Question: I have reading <URL>.
For example, I have an app with colorPrimary = blue, and colorAccent = red. Actually I am using the colorAccent (with alpha), I should use colorPrimary (with alpha) if I want a color different of black to the ripple?
I checked all app of Google but they never use ripples with color.
An image like I have now:

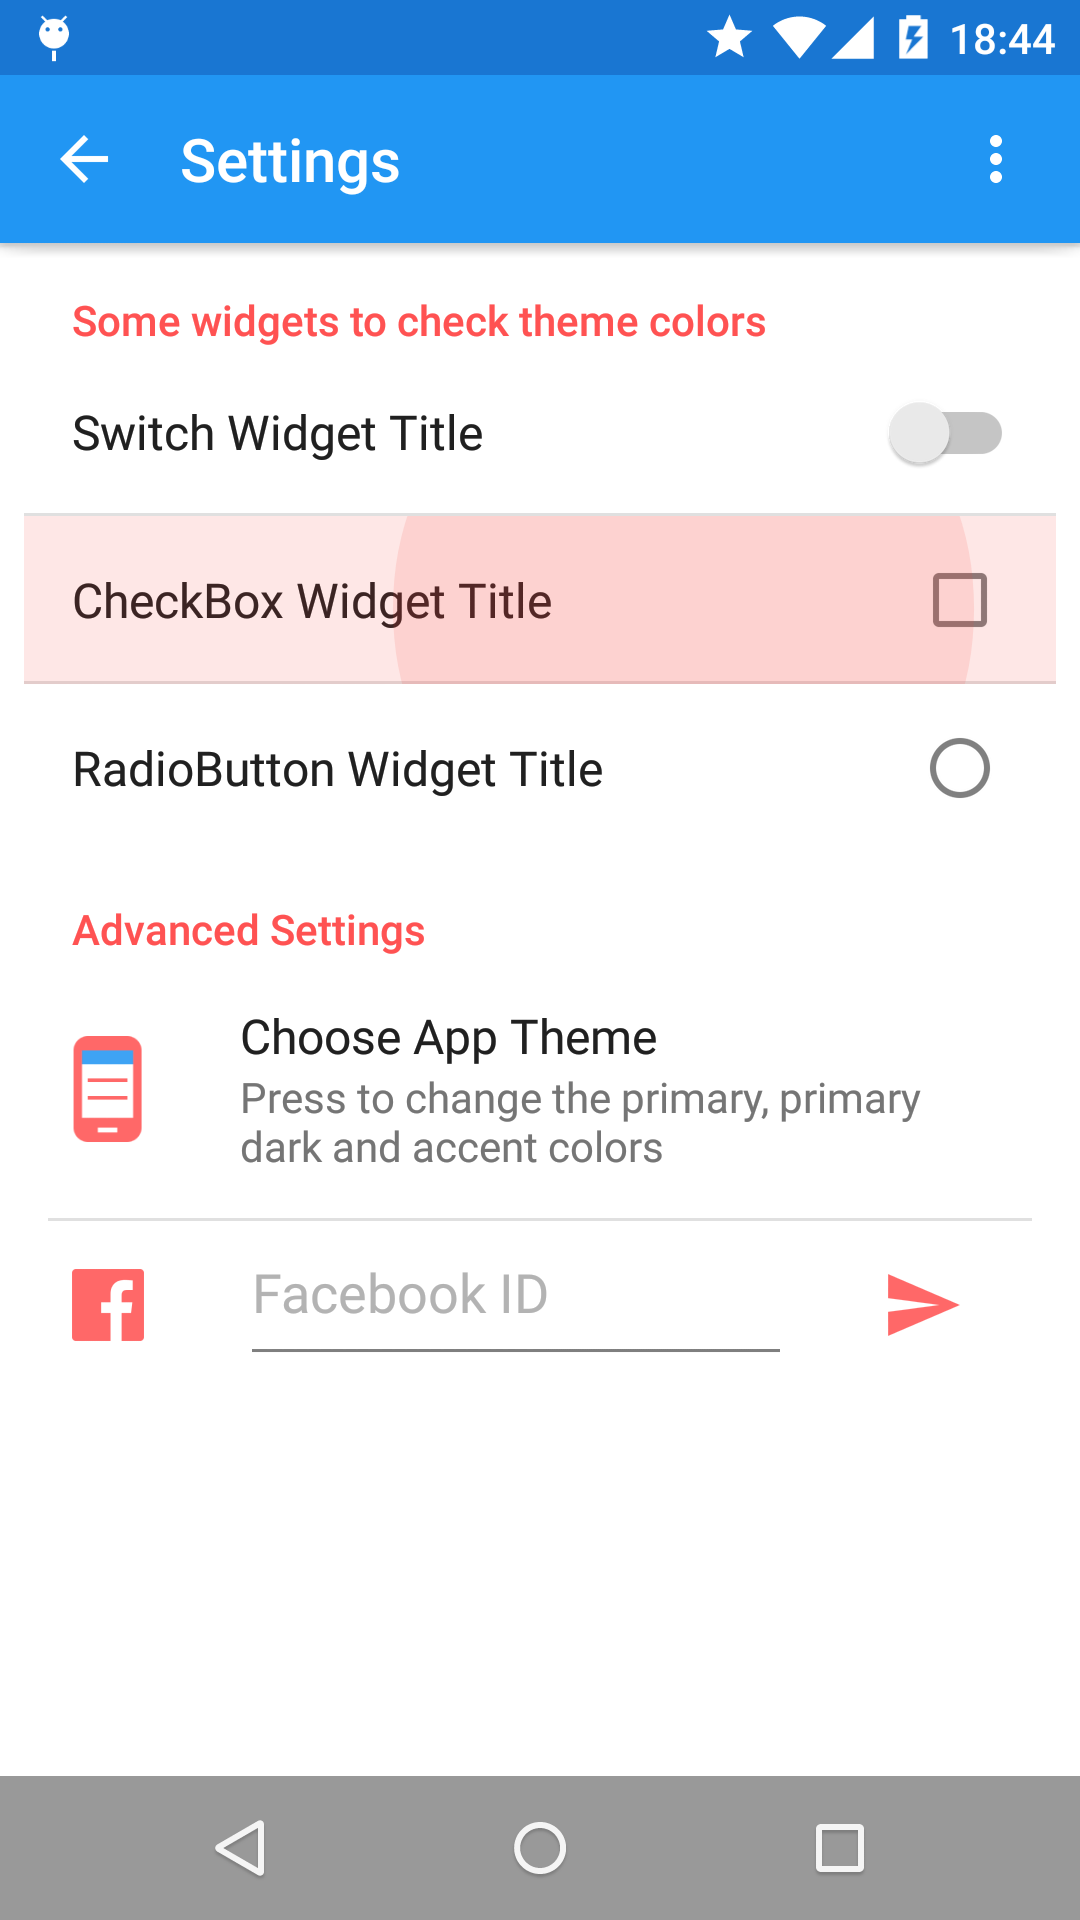
Answer: Use 26% alpha for colored ripples.
Android L doesn't support theme attributes in color state lists and the '<ripple>' element doesn't have an alpha channel, but for bounded ripples you can do something like:
'''
<ripple xmlns:android="http://schemas.android.com/apk/res/android"
android:color="?android:attr/colorAccent">
<item android:id="@android:id/mask">
<color android:color="#42ffffff" />
</item>
</ripple>
'''
This won't work for an unbounded ripple. Alternatively, since you know your own accent color, you can either define a 26% alpha version or use a color state list. Either of these will work fine for an unbounded ripple.
'''
<ripple xmlns:android="http://schemas.android.com/apk/res/android"
android:color="@color/accent_26" />
'''
res/values/colors.xml:
'''
<resources>
...
<color name="accent">#ff33b5e5</color>
<color name="accent_alpha26">#4233b5e5</color>
</resources>
'''
res/color/accent_alpha26.xml:
'''
<selector xmlns:android="http://schemas.android.com/apk/res/android">
<item android:color="@color/accent"
android:alpha="0.26" />
</selector>
'''